Interaction volume radius: 5 \u00c5
Interaction volume height: 10 \u00c5
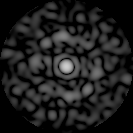
Disorder parameter: 0.8122